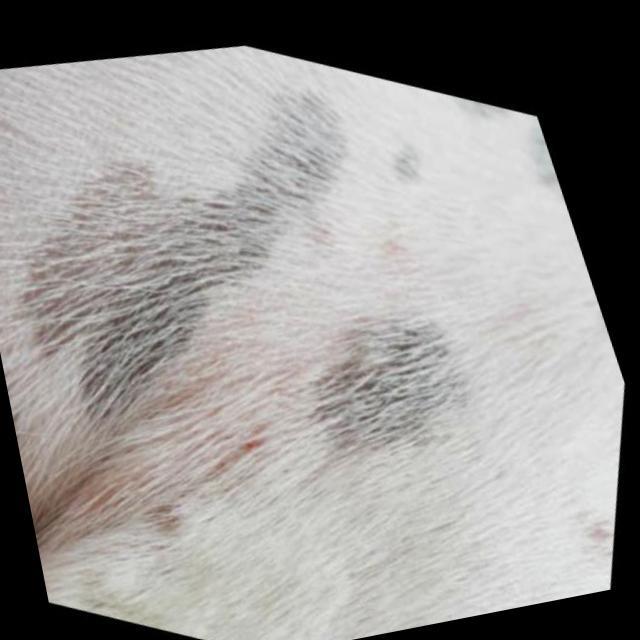
Canine hypersensitivity reaction — allergic skin response with urticaria, erythema, pruritus, and angioedema. May be food, environmental, or flea allergy related.